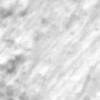
Label: no_change